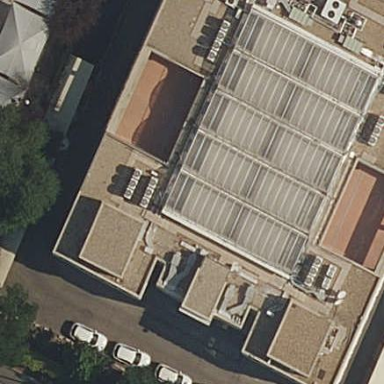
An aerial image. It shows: Commercial building.